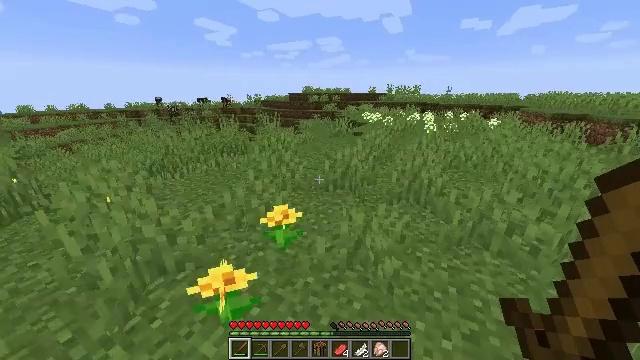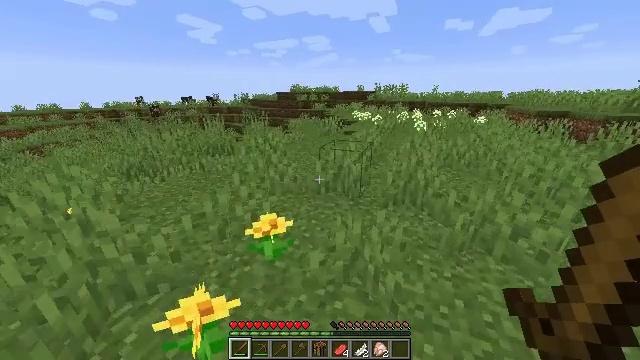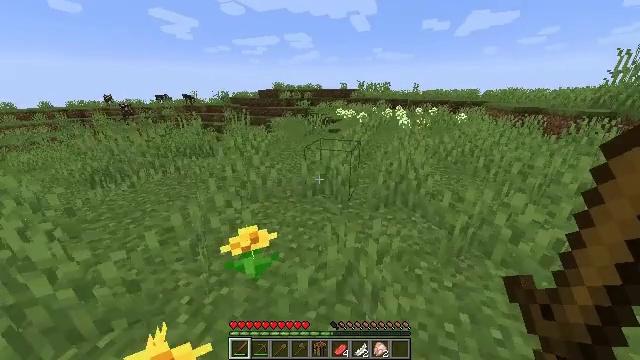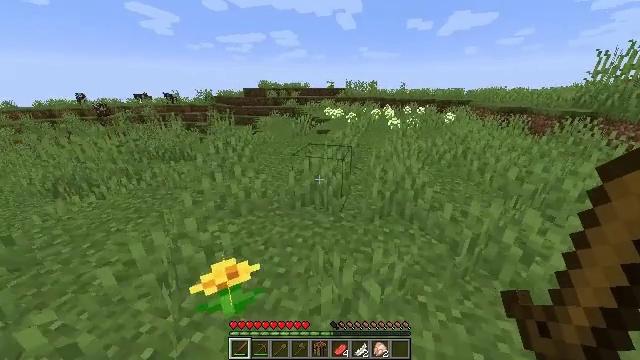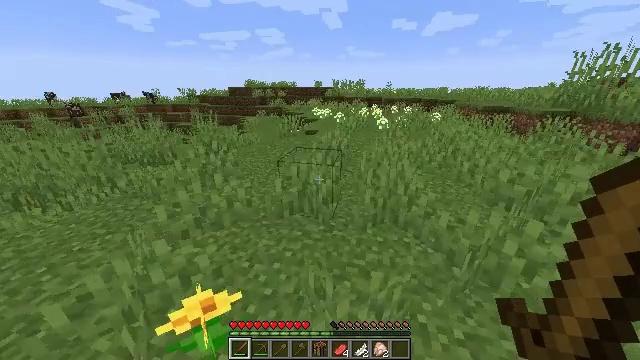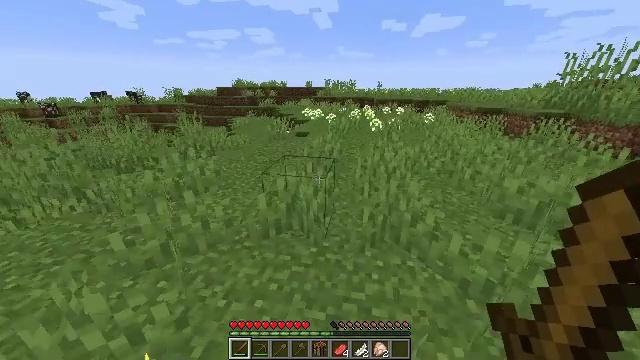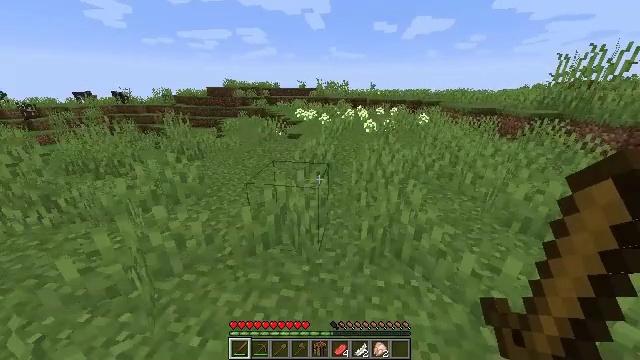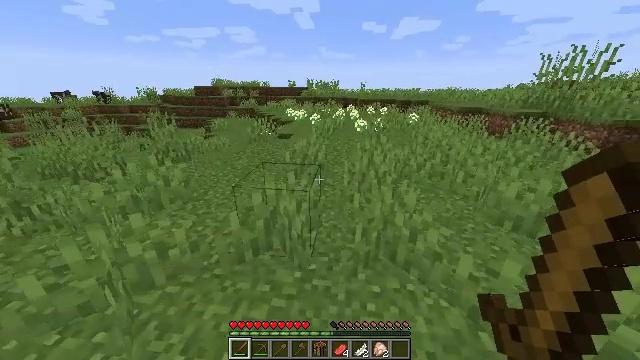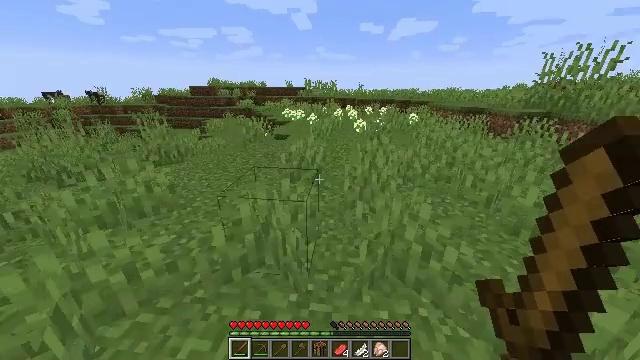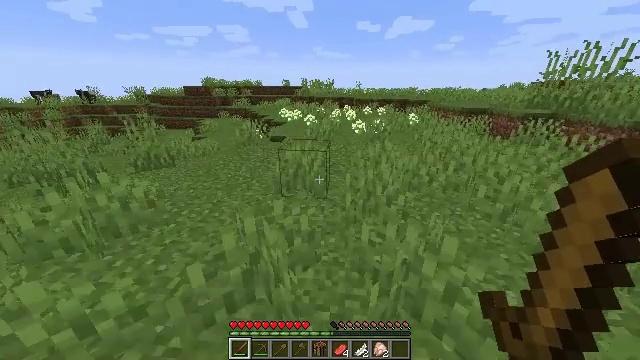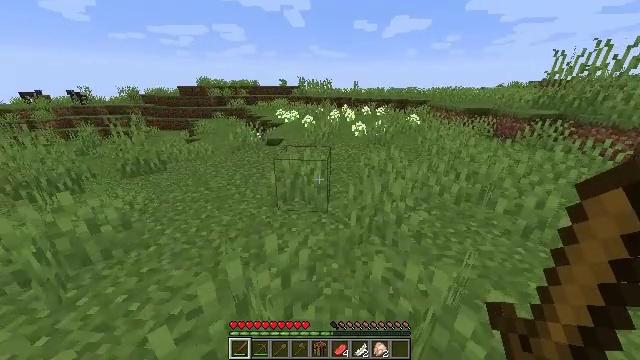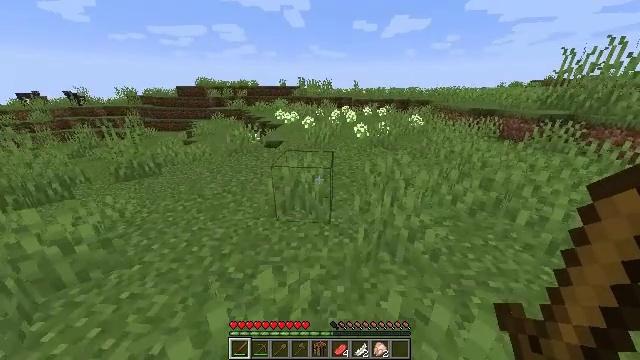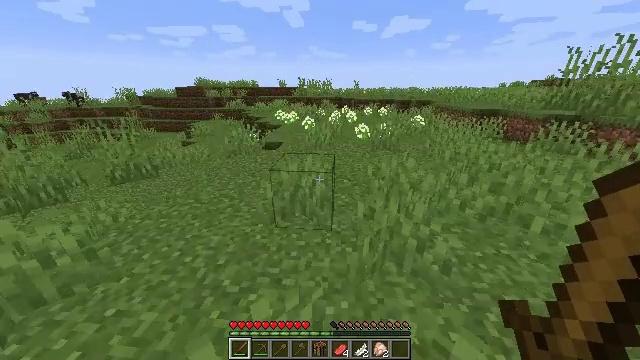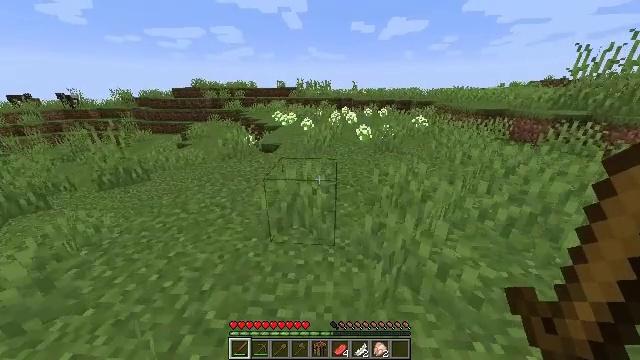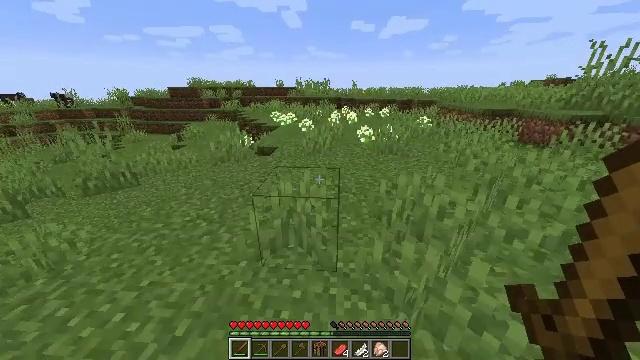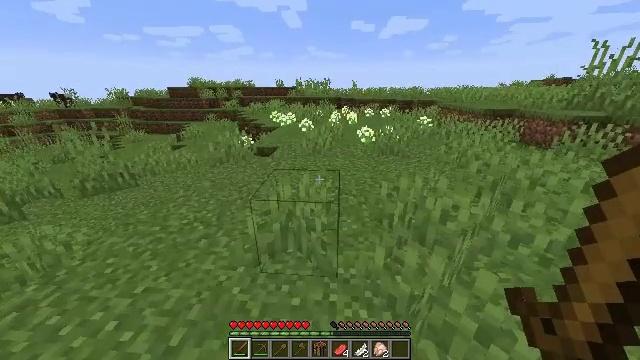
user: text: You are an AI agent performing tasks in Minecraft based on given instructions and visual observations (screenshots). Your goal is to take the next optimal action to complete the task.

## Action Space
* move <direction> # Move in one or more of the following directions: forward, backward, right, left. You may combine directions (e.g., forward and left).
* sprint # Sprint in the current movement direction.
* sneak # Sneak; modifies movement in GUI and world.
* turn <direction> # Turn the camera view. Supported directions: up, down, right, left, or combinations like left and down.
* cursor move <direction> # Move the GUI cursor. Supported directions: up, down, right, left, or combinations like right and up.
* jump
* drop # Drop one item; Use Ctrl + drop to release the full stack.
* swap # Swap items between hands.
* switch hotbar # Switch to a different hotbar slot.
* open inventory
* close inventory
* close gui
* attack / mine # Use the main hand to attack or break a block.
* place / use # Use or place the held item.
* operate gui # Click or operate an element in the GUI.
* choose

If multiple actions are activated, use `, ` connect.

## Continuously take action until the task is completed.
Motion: motion action
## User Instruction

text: Collect the grass block using a shovel.
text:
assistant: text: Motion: move forward, sprint, turn right
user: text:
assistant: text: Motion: move forward, sprint, turn right
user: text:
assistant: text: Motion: move forward, sprint, turn right
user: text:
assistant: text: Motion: move forward, sprint, turn right
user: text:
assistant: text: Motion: move forward, sprint, turn right
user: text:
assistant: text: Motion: move forward, sprint, turn right
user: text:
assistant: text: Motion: move forward, sprint, turn right
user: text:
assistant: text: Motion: move forward, sprint
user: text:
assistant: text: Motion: move forward, sprint
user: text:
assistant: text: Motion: move forward, sprint
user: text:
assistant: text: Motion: move forward, sprint
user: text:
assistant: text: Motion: move forward, sprint
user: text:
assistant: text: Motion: move forward, sprint
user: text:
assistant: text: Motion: move forward, sprint
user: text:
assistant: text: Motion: move forward, sprint
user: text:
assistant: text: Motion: move forward, sprint
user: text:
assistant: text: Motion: move forward, sprint
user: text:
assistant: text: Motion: move forward, sprint
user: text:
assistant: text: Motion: move forward, sprint
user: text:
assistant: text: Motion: move forward, sprint
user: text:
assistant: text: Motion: move forward, sprint
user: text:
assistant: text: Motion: move forward, sprint
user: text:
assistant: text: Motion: move forward, sprint
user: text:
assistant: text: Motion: move forward, sprint
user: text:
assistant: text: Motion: move forward, sprint
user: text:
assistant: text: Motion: move forward, sprint
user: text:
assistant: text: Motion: move forward, sprint, turn right
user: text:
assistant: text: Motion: move forward, sprint, turn right
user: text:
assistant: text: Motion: move forward, sprint, turn right
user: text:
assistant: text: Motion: move forward, sprint, turn right